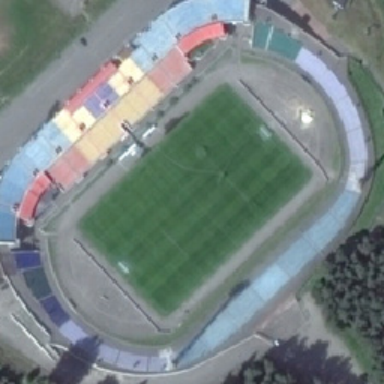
Jim has a green soccer field .